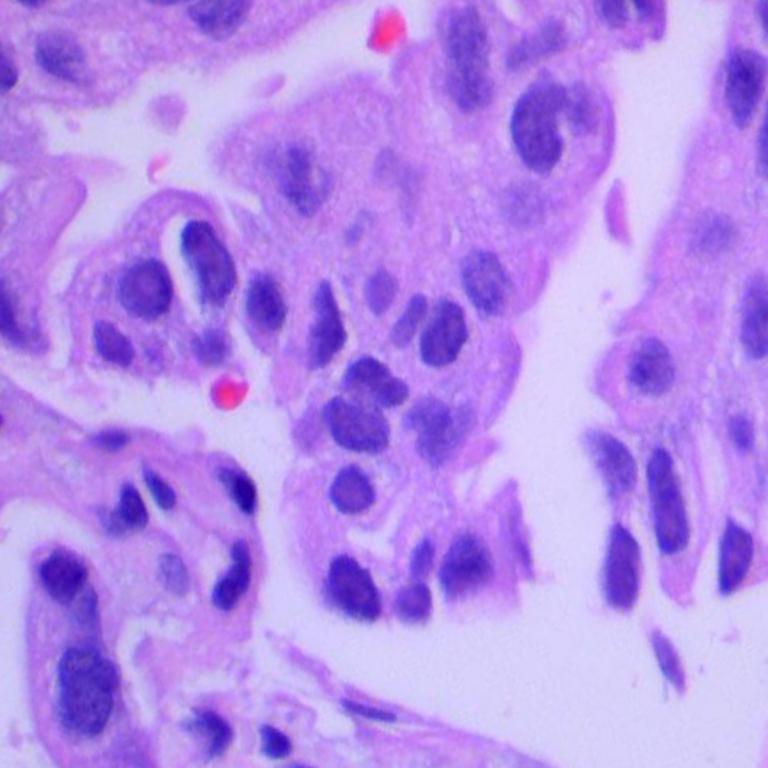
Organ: lung
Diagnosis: adenocarcinomas